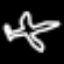
Label: airplane